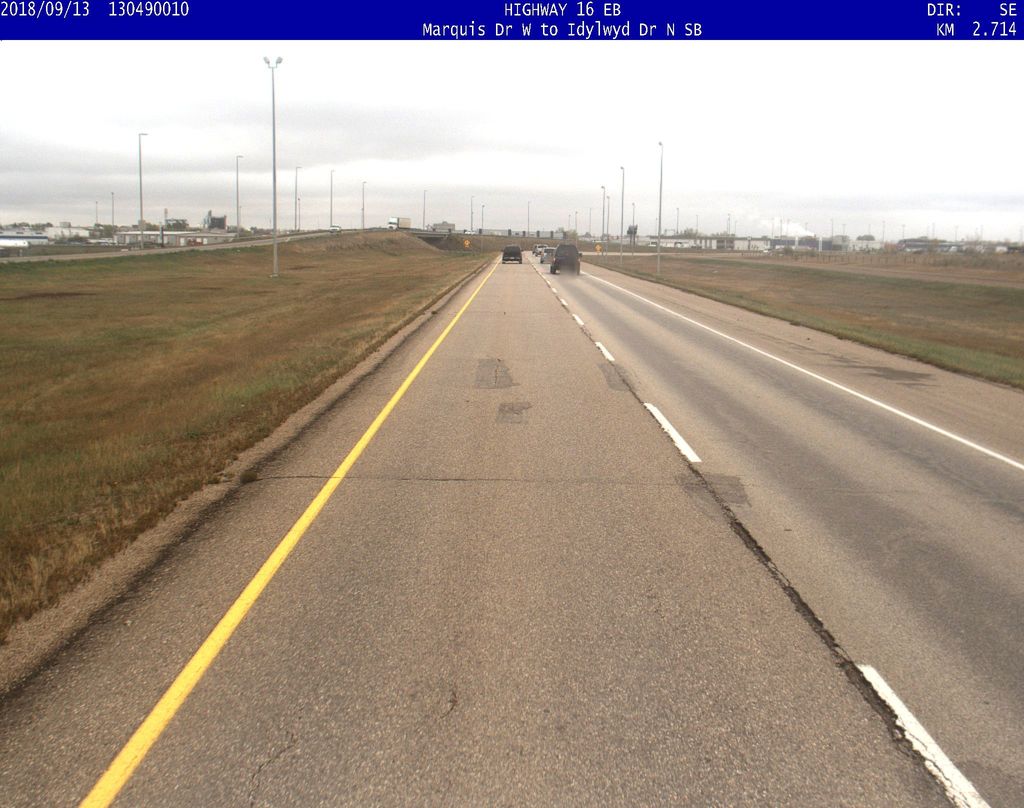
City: saskatoon